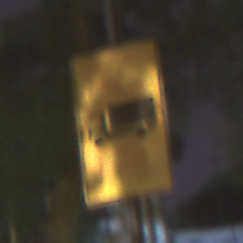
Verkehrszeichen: KFZZulaessigeGesamtmasse3Komma5TOhnePfeilsymbol
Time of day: Night
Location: Outdoor (Suburban)
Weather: PartlyCloudy
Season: NotSpecified
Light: Artificial